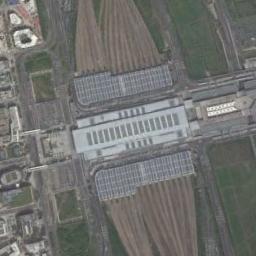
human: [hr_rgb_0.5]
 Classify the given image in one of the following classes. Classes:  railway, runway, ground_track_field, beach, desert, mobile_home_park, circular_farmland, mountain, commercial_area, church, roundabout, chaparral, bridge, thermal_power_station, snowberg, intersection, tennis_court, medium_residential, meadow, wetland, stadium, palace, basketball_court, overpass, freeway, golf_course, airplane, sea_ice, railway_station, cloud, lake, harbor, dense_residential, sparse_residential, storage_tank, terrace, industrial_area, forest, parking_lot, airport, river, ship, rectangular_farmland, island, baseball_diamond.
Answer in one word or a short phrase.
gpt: railway_station